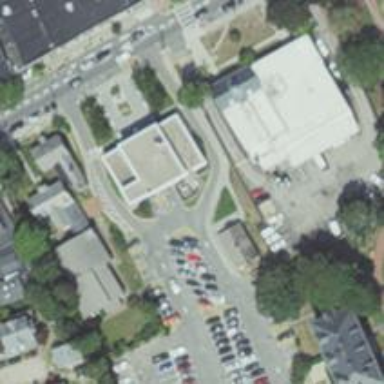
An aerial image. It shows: Parking space is available.